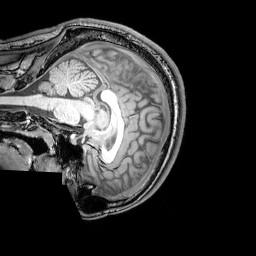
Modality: T1w
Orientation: sagittal
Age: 22
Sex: male
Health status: healthy
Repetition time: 0.081 s
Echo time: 0.037 s